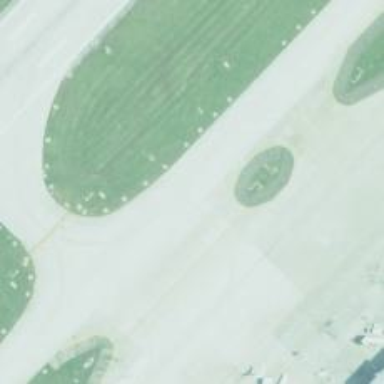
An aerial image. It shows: View of taxiway at the airport.